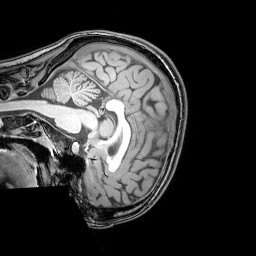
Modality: T1w
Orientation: sagittal
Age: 21
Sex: female
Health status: healthy
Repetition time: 0.081 s
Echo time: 0.037 s